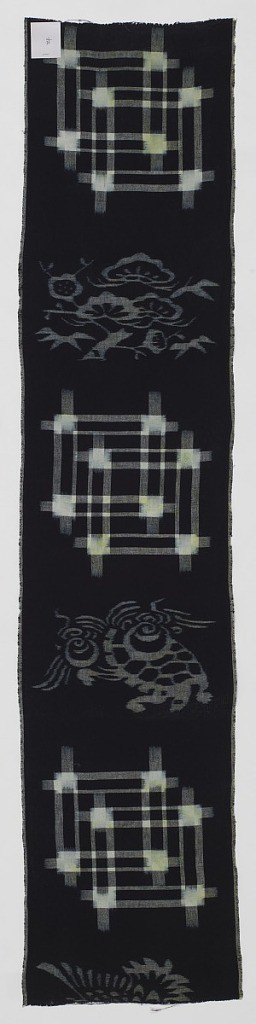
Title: Textile
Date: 1850–1900
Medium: cotton Technique: e-gasuri (warp and weft ikat) on plain weave
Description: Narrow vertical panel with a design of mounded pine trees (matsu) and a tortoise in weft ikat alternating with overlapping squares in warp and weft ikat.